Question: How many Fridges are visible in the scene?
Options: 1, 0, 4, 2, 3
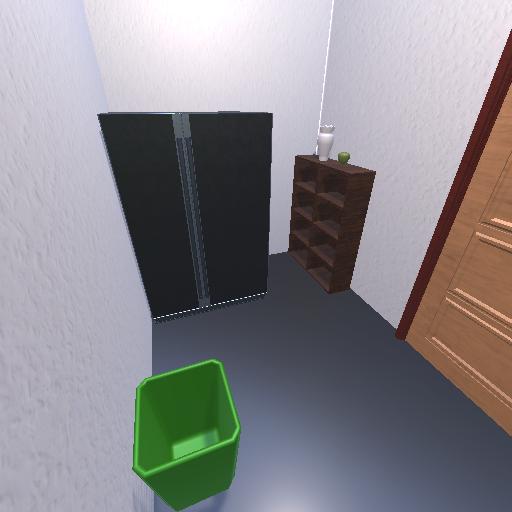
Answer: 1